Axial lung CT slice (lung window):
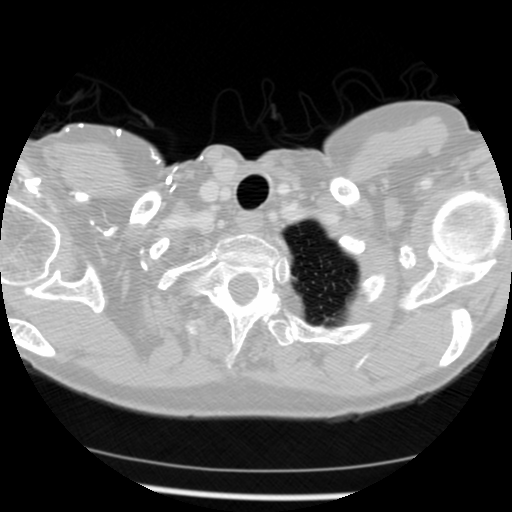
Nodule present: no